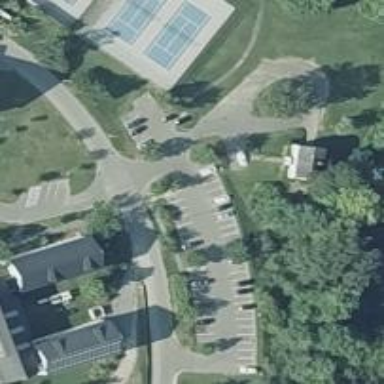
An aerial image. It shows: Parking space.